【题型】选择题　【知识点】解析几何　【难度】medium
若椭圆$\Gamma$的两个顶点和焦点都在圆$O$：$x^2+y^2=4$上，如图所示，则下列结论正确的是（ ）

\vspace{1em}
\noindent A. 椭圆$\Gamma$的方程是$\dfrac{x^2}{4}+\dfrac{y^2}{2}=1$

\noindent B. 过椭圆$\Gamma$上的点作圆$O$的切线，一定有两条

\noindent C. 圆$O$上的点与椭圆$\Gamma$上的点的距离的最大值是$2(\sqrt{2}+1)$

\noindent D. 直线$x+y+2\sqrt{2}=0$与椭圆$\Gamma$有交点，与圆$O$无交点
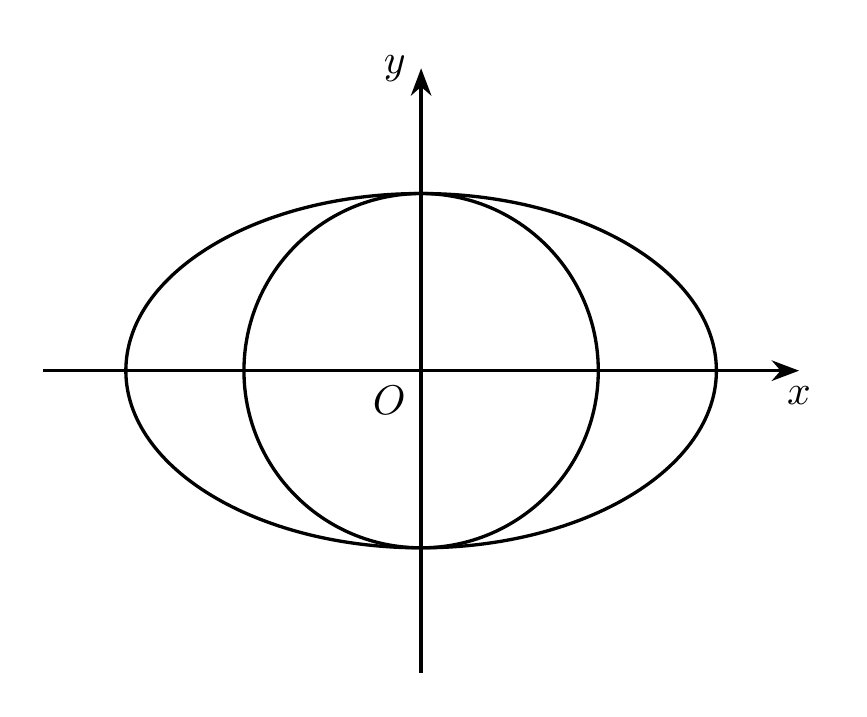
【解答】
\noindent 【答案】C

\vspace{1em}
\noindent 【分析】
设出椭圆$\Gamma$的方程为$\dfrac{x^2}{a^2}+\dfrac{y^2}{b^2}=1(a>b>0)$，根据已知求得$b^2=4$，$c^2=4$，进而判断选项A，根据图象即可判断选项B，根据椭圆的性质即可判断选项C，分别联立直线和椭圆以及圆的方程，根据方程有没有解，即可判断选项D中有没有交点。

\vspace{1em}
\noindent 【详解】
由题意，设椭圆$\Gamma$的方程为$\dfrac{x^2}{a^2}+\dfrac{y^2}{b^2}=1(a>b>0)$，

则将$(0,b)$代入圆$x^2+y^2=4$，可得$b^2=4$，

将椭圆焦点$(c,0)$代入圆，可得$c^2=4$，

所以椭圆中$a^2=b^2+c^2=8$，

所以椭圆$\Gamma$的方程为$\dfrac{x^2}{8}+\dfrac{y^2}{4}=1$，A错；

过椭圆在$y$轴上的顶点$(0,2)$，作圆$O$的切线，明显一条，B错；

圆$O$上的点与椭圆$\Gamma$上的点的距离的最大值是$a+c=2\sqrt{2}+2$，C对；

\[
\begin{cases}
\dfrac{x^2}{8}+\dfrac{y^2}{4}=1 \\
x+y+2\sqrt{2}=0
\end{cases}
\quad \Rightarrow \quad 3x^2+8\sqrt{2}x+8=0,
\]

由$(8\sqrt{2})^2-4\times3\times8=32>0$，

所以直线$x+y+2\sqrt{2}=0$与椭圆$\Gamma$有交点，

\[
\begin{cases}
x^2+y^2=4 \\
x+y+2\sqrt{2}=0
\end{cases}
\quad \Rightarrow \quad x^2+2\sqrt{2}x+2=0,
\]

由$(2\sqrt{2})^2-4\times1\times2=0$，

所以直线$x+y+2\sqrt{2}=0$与圆$O$相切，D错.

故选：C